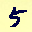
Label: 5